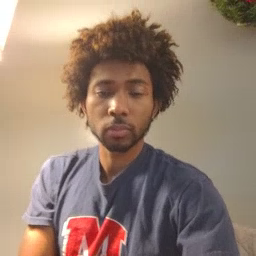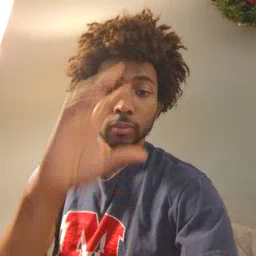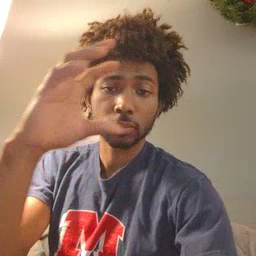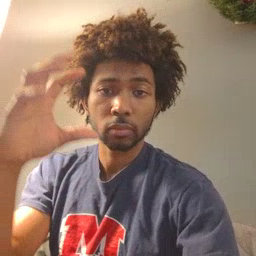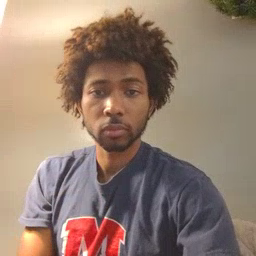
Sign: cloud